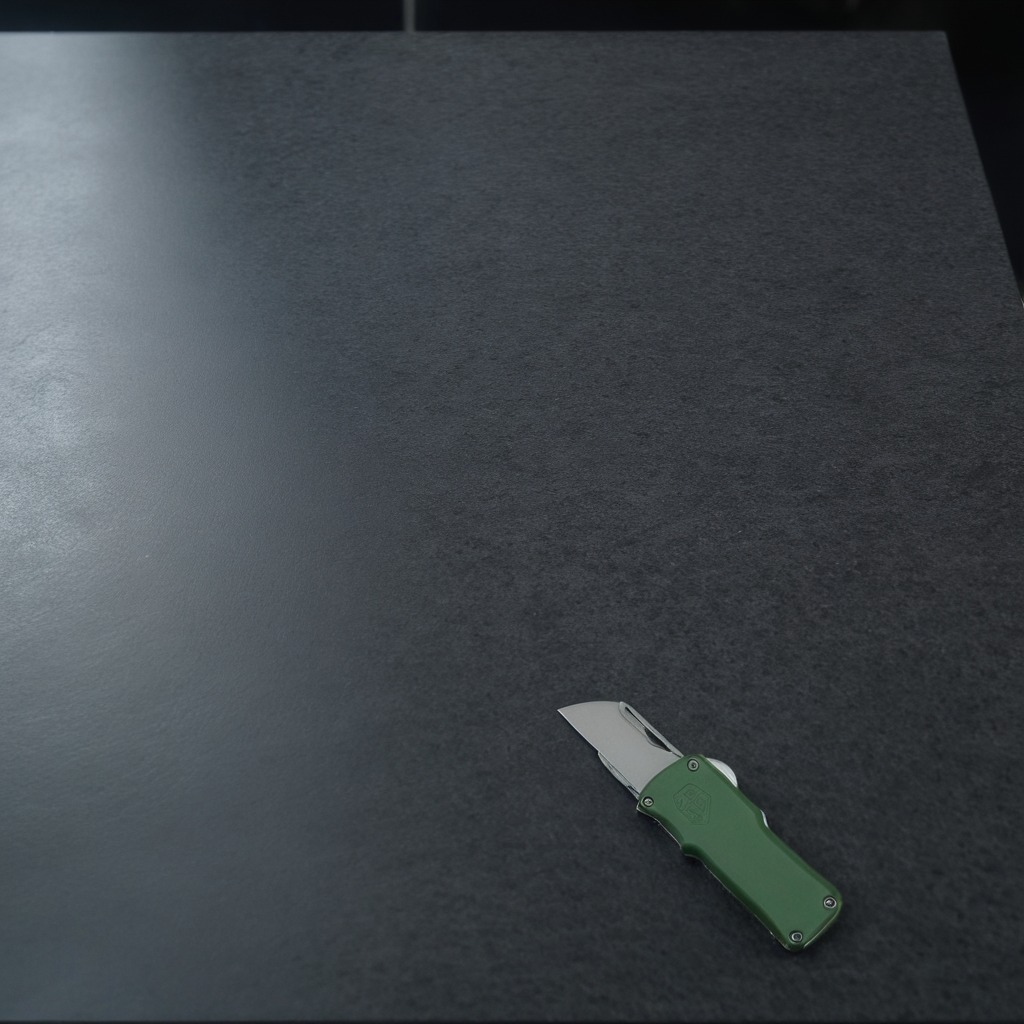
A utility knife is lying on a clean granite table inside a workshop at night.